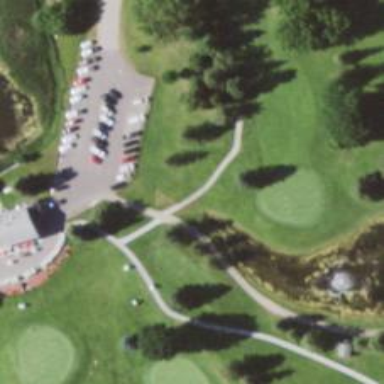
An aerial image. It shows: Service road used as golf cart path.